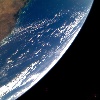
Label: water